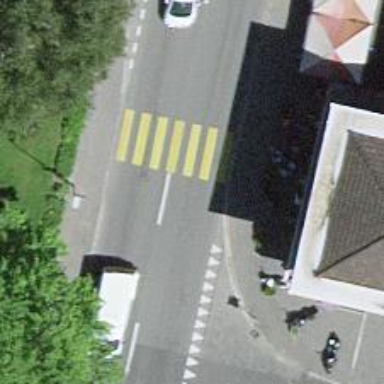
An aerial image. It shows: Zebra crossing with road island.